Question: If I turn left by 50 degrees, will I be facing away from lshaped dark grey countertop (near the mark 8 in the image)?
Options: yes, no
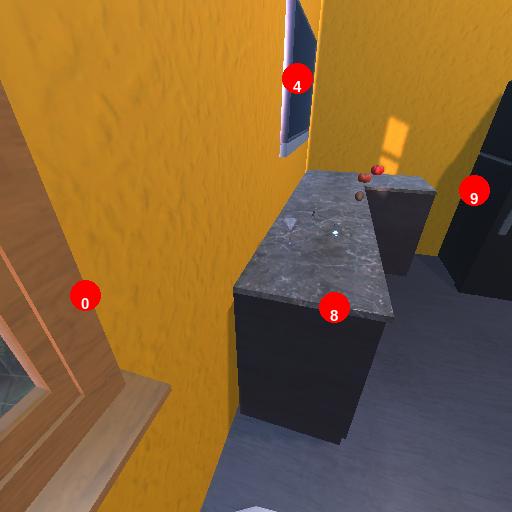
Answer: yes